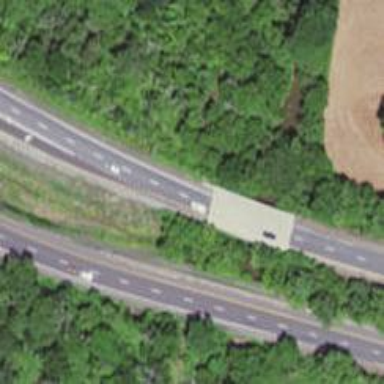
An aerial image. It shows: Bridge for trunk highway with expressway access.